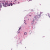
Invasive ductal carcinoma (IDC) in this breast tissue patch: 0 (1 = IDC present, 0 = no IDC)